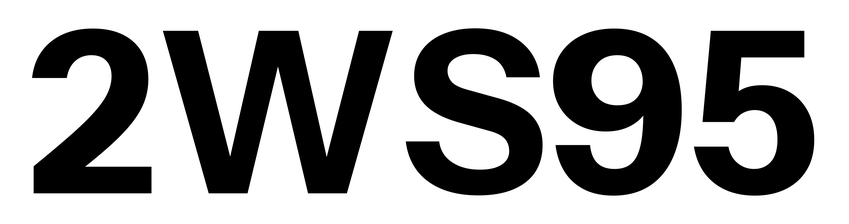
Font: InstrumentSans_Bold